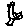
Label: bird